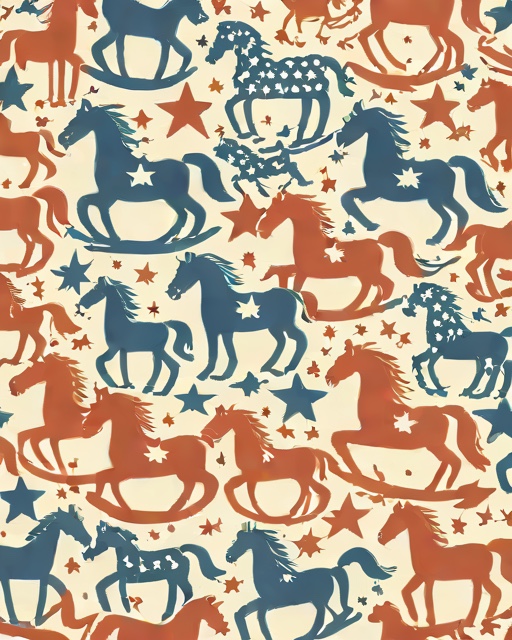
Category: New Baby